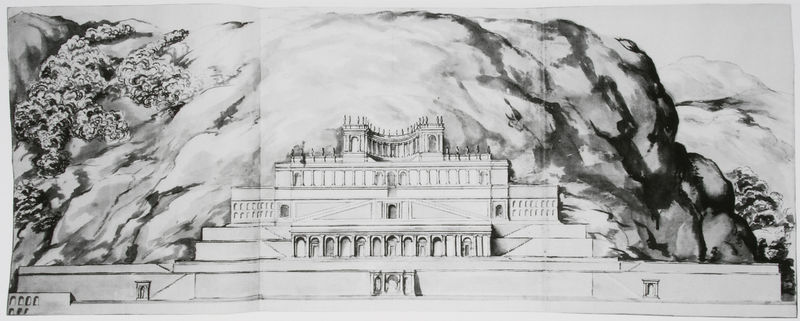
Titel: Rekonstruktion des Heiligtums der Fortuna, Palestrina
Künstler: Pietro da Cortona
Standort: Windsor Castle
Institution: Royal Collection
Schlagwörter: berg, feder, felsen, gestein, himmel, meer, schatten, wasser, weiß, aquarell, bäume, dreieck, landschaft, fenster, grau, licht, paris, schwarz, skizze, säule, säulen, tür, zeichnung, anlage, gebäude, schloss, architektur, falten, sockel, stein, ebene, natur, strauch, busch, blatt, pflanzen, front, wald, turm, statue, ansicht, bogen, fassade, italien, türen, abhang, berge, fels, felswand, gebirge, hang, giebel, linien, massiv, figuren, rundbogen, erhaben, treppe, treppen, symmetrie, aufgang, stufe, stufen, podest, monumental, hoch, tor, galerie, bögen, eingang, gang, tusche, zugang, arkade, kolonnade, antike, burg, eckig, palast, denkmal, festung, symmetrisch, druck, lithographie, stich, schwarzweiß, entwurf, pinsel, tinte, arkaden, gewächse, halbrund, portal, tore, diagonal, portale, risalit, statuen, mauern, griechisch, rundbögen, diagonale, etagen, geschosse, plan, tempel, pavillon, abstufung, konkav, postament, pyramide, block, louvre, dreiecke, stockwerke, phantasie, fantasie, bau, majestätisch, römisch, klassisch, gebälk, ebenen, säulengang, bauwerk, aufriss, etage, schlossanlage, kolonade, walhalla, kolonaden, protal, palst, revolutionsarchitektur, imposant, utopie, kollonnade, kollonnaden, treppenanlage, geschoß, pompös, pyramidal, aufgänge, ehrenhof, sublim, schattten, faltspuren, donau, maer, fesatung, geschossplan, hinterfangen, megalomanie, palant, terrassenanlage, niveaus, tempfel, theresienhöhe, bennini, pompüs